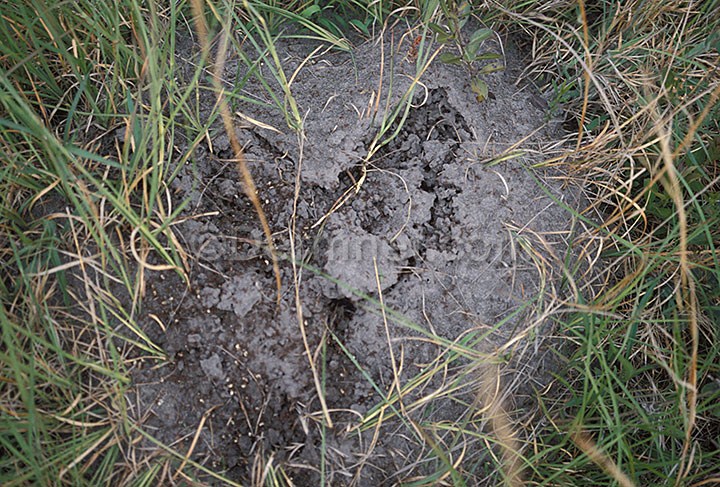
Disease: Scabies Lyme Disease and other Infestations and Bites